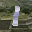
Label: 1